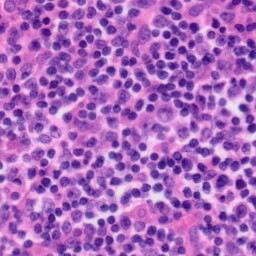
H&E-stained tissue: Tonsil